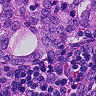
Metastatic tissue present: yes